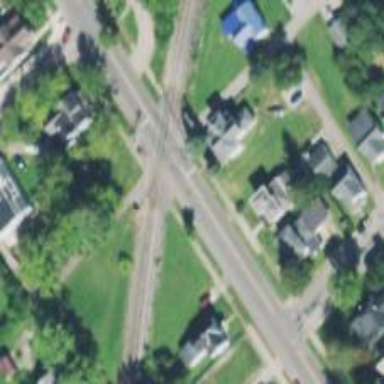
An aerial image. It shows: Crossing for the railway.